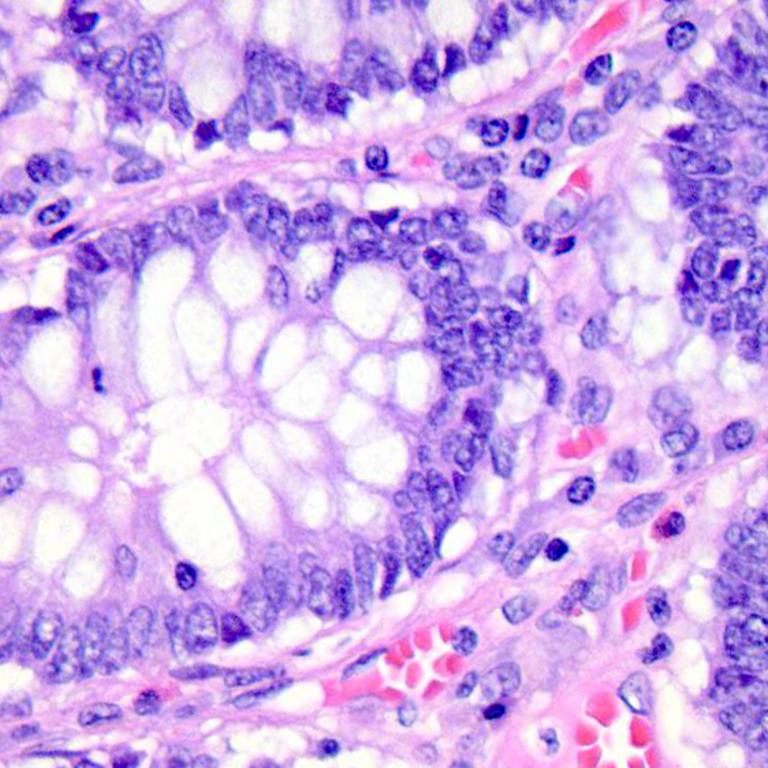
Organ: colon
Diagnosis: benign